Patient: sex M, age 32
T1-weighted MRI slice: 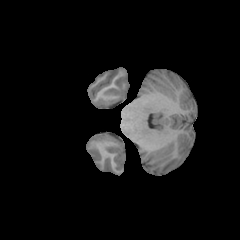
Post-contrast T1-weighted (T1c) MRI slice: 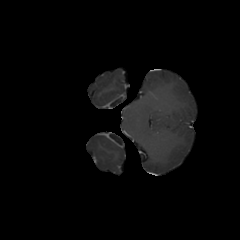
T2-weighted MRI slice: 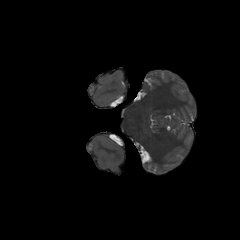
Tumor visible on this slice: no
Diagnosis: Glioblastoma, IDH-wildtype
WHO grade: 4